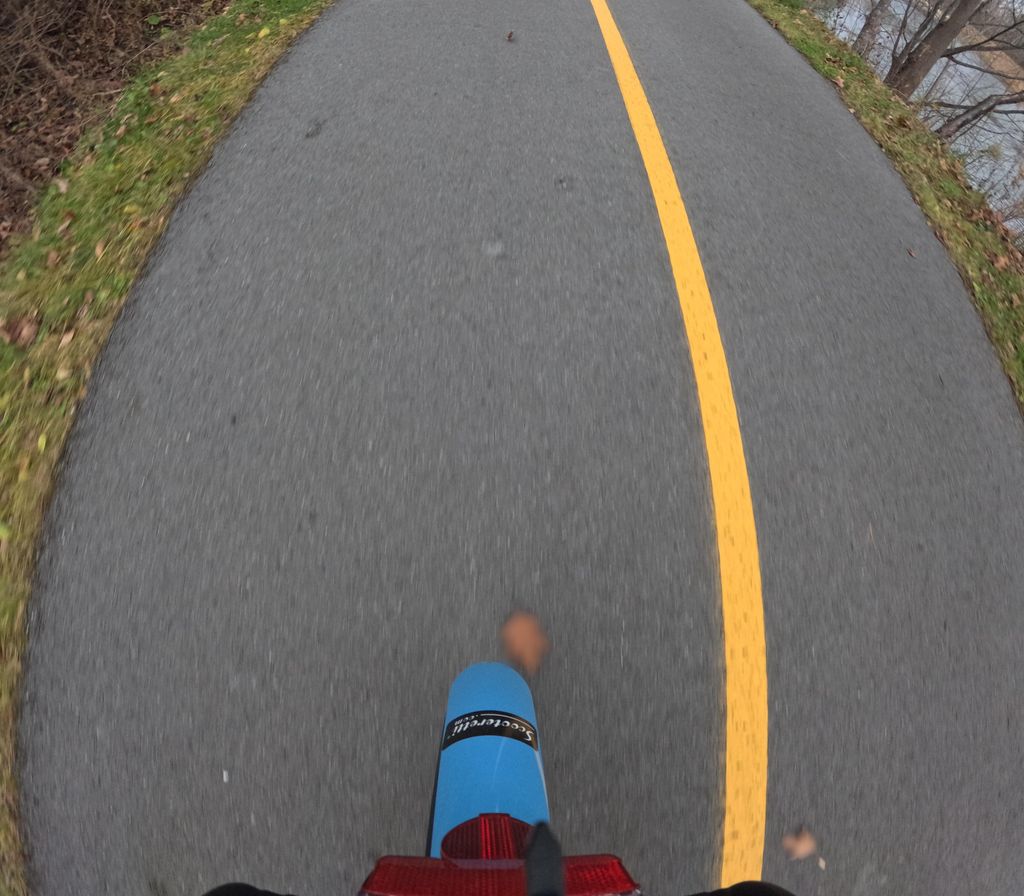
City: ottawa-gatineau